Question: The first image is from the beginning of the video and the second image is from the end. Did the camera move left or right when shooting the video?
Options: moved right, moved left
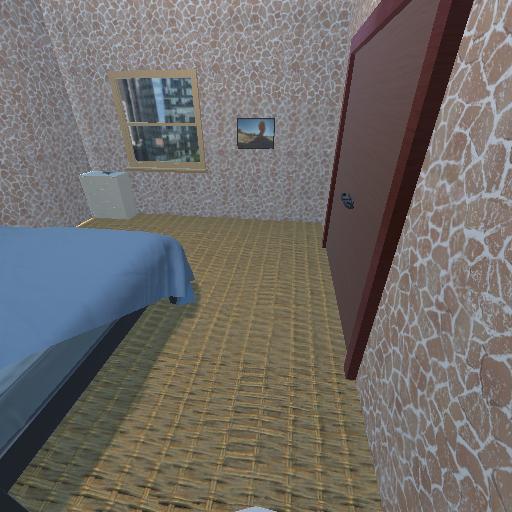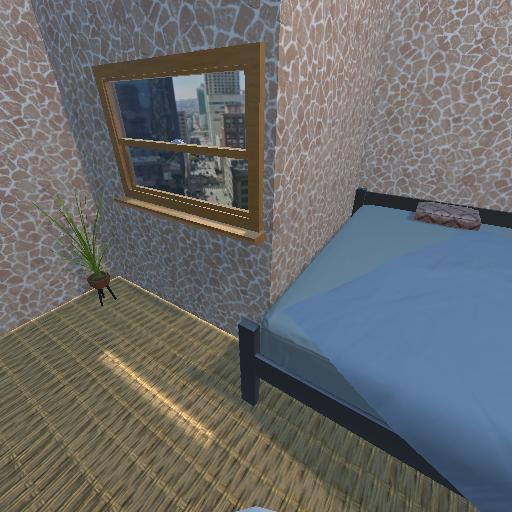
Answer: moved right